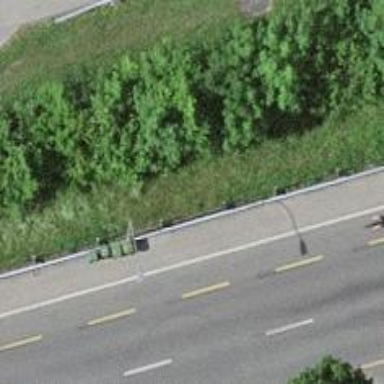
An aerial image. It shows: Guidepost supported by street lamp.